Here is the wavelet time-frequency representation (scalogram) of a rolling-element bearing's vibration measurement. Classify the bearing condition as one of: normal, inner_race, outer_race, ball.
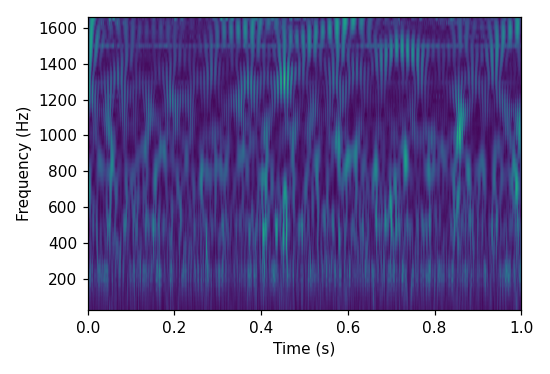
Answer: normal